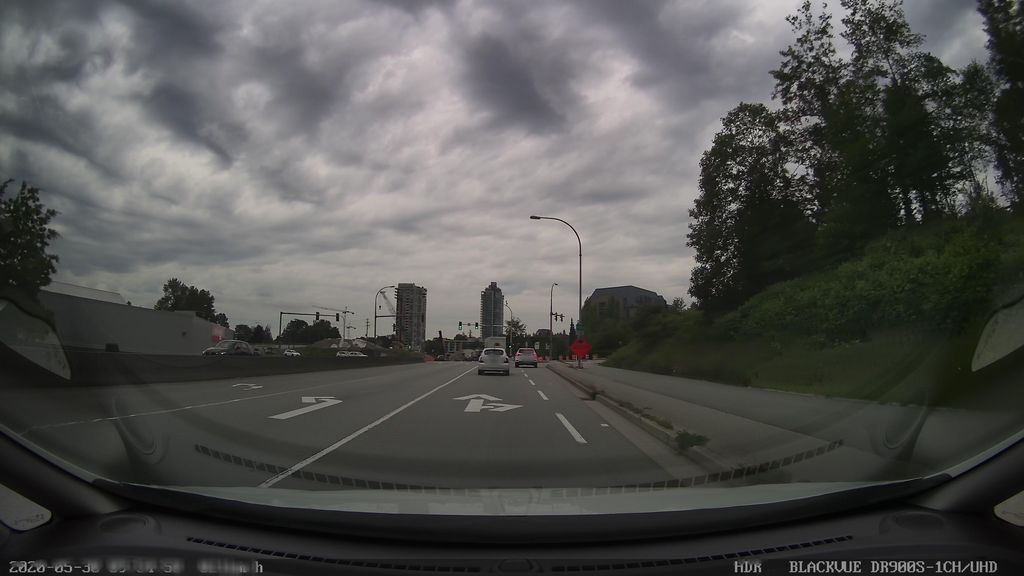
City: vancouver